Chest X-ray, AP view. Patient: 49 years old, sex M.
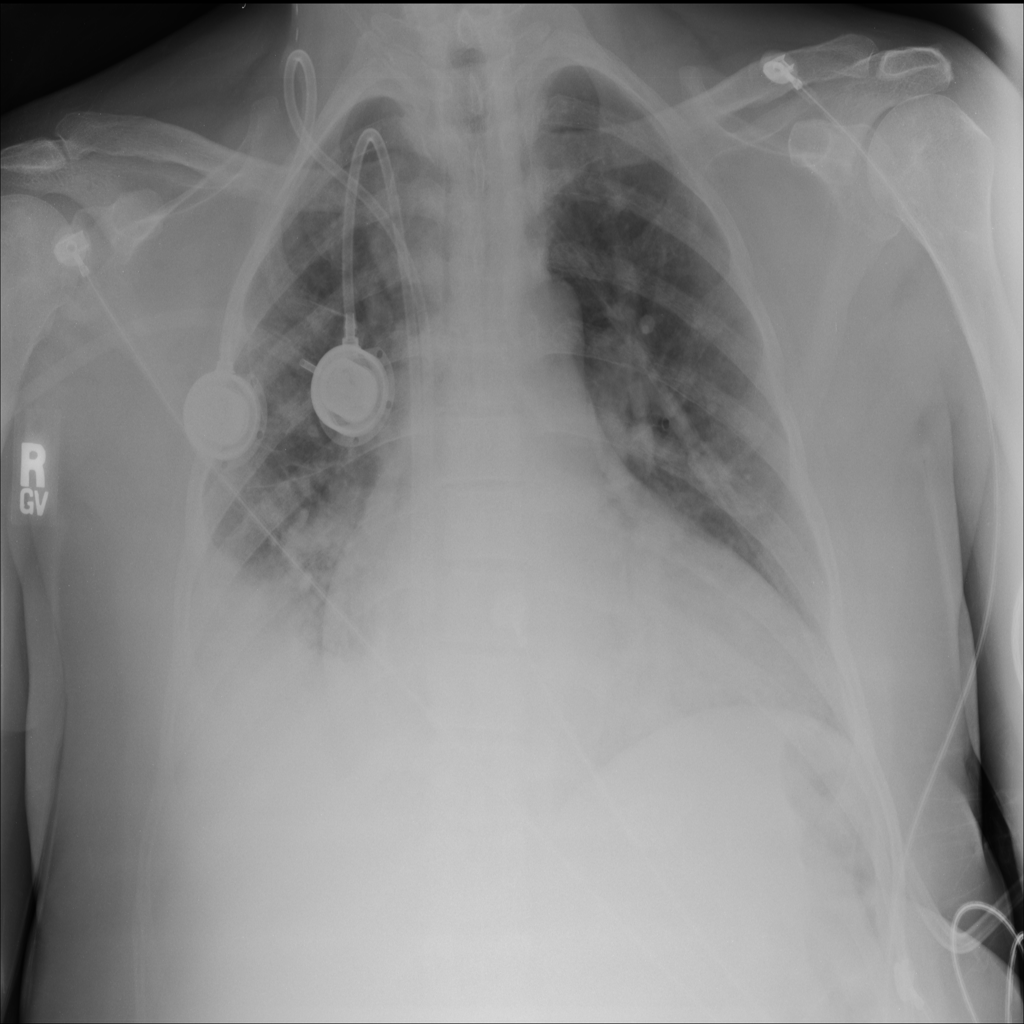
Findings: Cardiomegaly, Infiltration